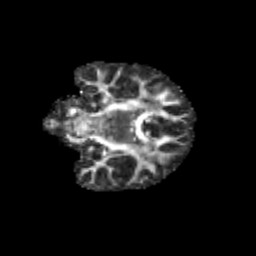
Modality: FA
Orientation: coronal
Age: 12
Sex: female
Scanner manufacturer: siemens
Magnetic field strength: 3 T
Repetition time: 3.8 s
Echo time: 0.07 s